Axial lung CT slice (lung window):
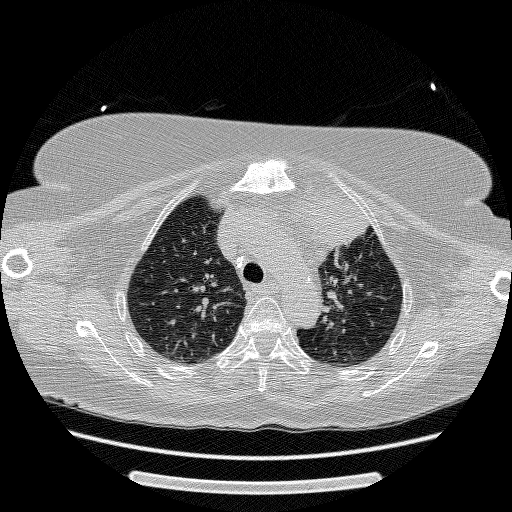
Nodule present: no